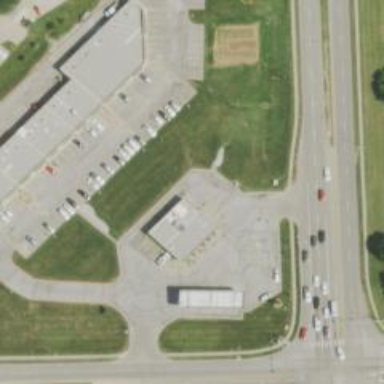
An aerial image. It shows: Convenience shop.